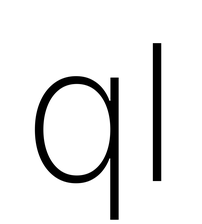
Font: Inter_ExtraLight